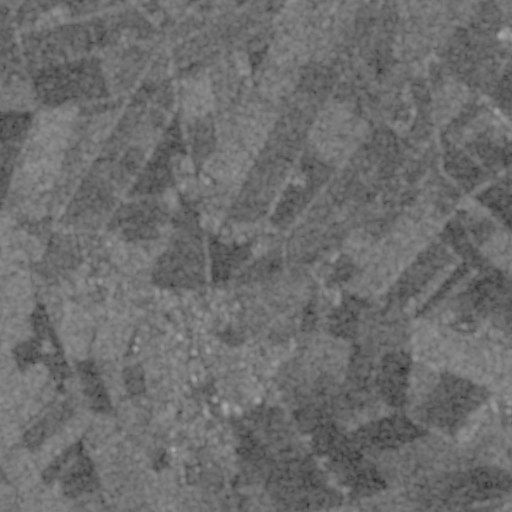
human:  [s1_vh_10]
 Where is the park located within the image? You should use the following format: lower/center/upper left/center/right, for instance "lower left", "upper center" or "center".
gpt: The park is located in the lower center of the image.
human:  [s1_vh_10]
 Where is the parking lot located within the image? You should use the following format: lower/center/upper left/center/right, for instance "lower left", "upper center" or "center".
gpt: The parking lot is located in the upper right of the image.
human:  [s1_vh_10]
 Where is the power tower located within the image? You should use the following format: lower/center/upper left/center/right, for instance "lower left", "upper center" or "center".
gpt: The power tower is located in the upper right of the image.
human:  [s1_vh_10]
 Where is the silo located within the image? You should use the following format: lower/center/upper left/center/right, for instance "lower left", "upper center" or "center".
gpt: The silo is located in the upper right of the image.
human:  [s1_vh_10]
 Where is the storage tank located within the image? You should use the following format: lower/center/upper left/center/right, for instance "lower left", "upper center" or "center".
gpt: The storage tank is located in the lower center of the image.
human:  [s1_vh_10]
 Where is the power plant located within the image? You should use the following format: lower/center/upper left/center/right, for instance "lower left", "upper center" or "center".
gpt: There is no power plant in the image.

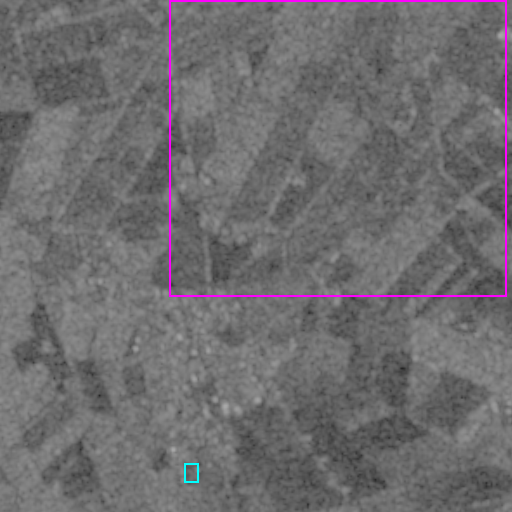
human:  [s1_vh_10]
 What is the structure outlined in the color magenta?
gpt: The structure outlined in magenta is a crop field.
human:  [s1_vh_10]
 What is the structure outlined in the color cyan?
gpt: The structure outlined in cyan is a park.
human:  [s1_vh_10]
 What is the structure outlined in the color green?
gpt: There is no green outline.